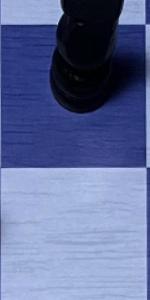
Label: Empty